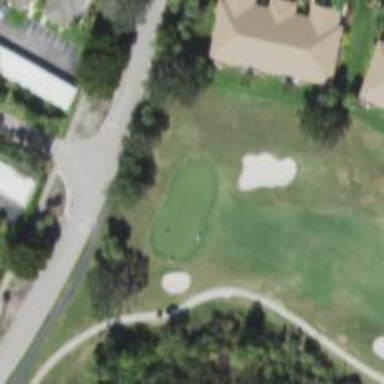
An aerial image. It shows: Golf hole.